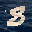
Label: 8